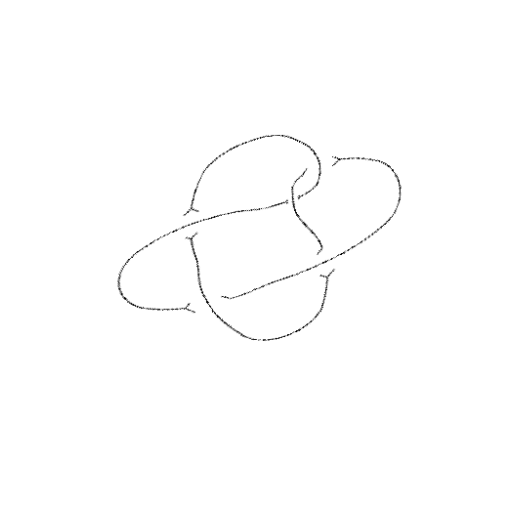
Crossing number: 5